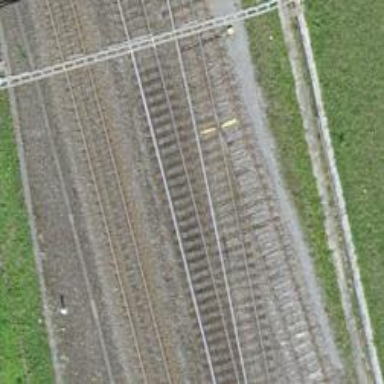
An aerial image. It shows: Railway siding with one electrified track and contact line.